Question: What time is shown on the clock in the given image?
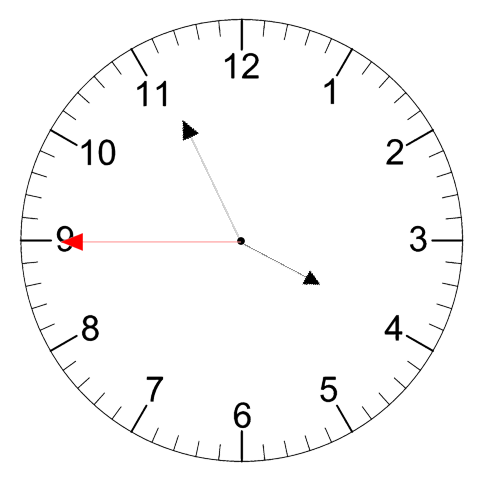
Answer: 03:55:45